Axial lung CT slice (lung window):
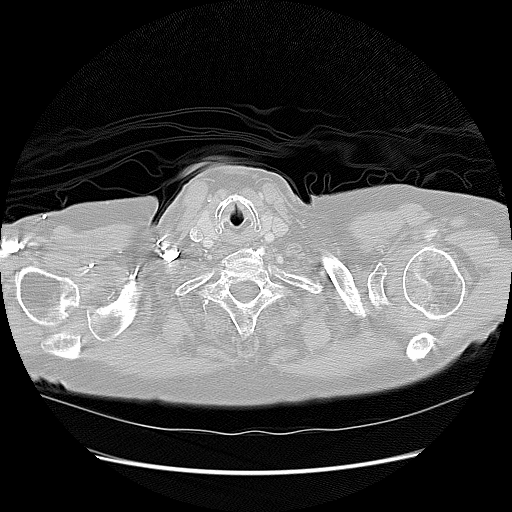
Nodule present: no